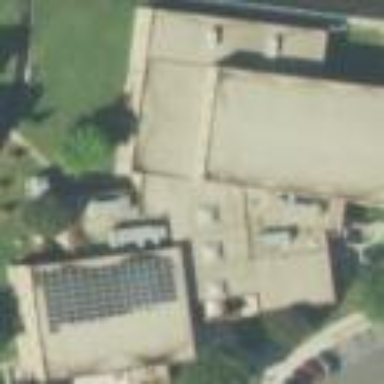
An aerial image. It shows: Community centre building.